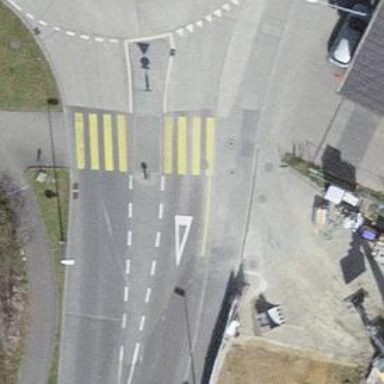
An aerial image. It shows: Uncontrolled zebra crossing with pedestrian island.